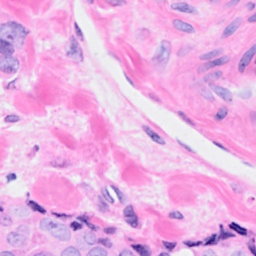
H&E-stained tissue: Breast